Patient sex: M
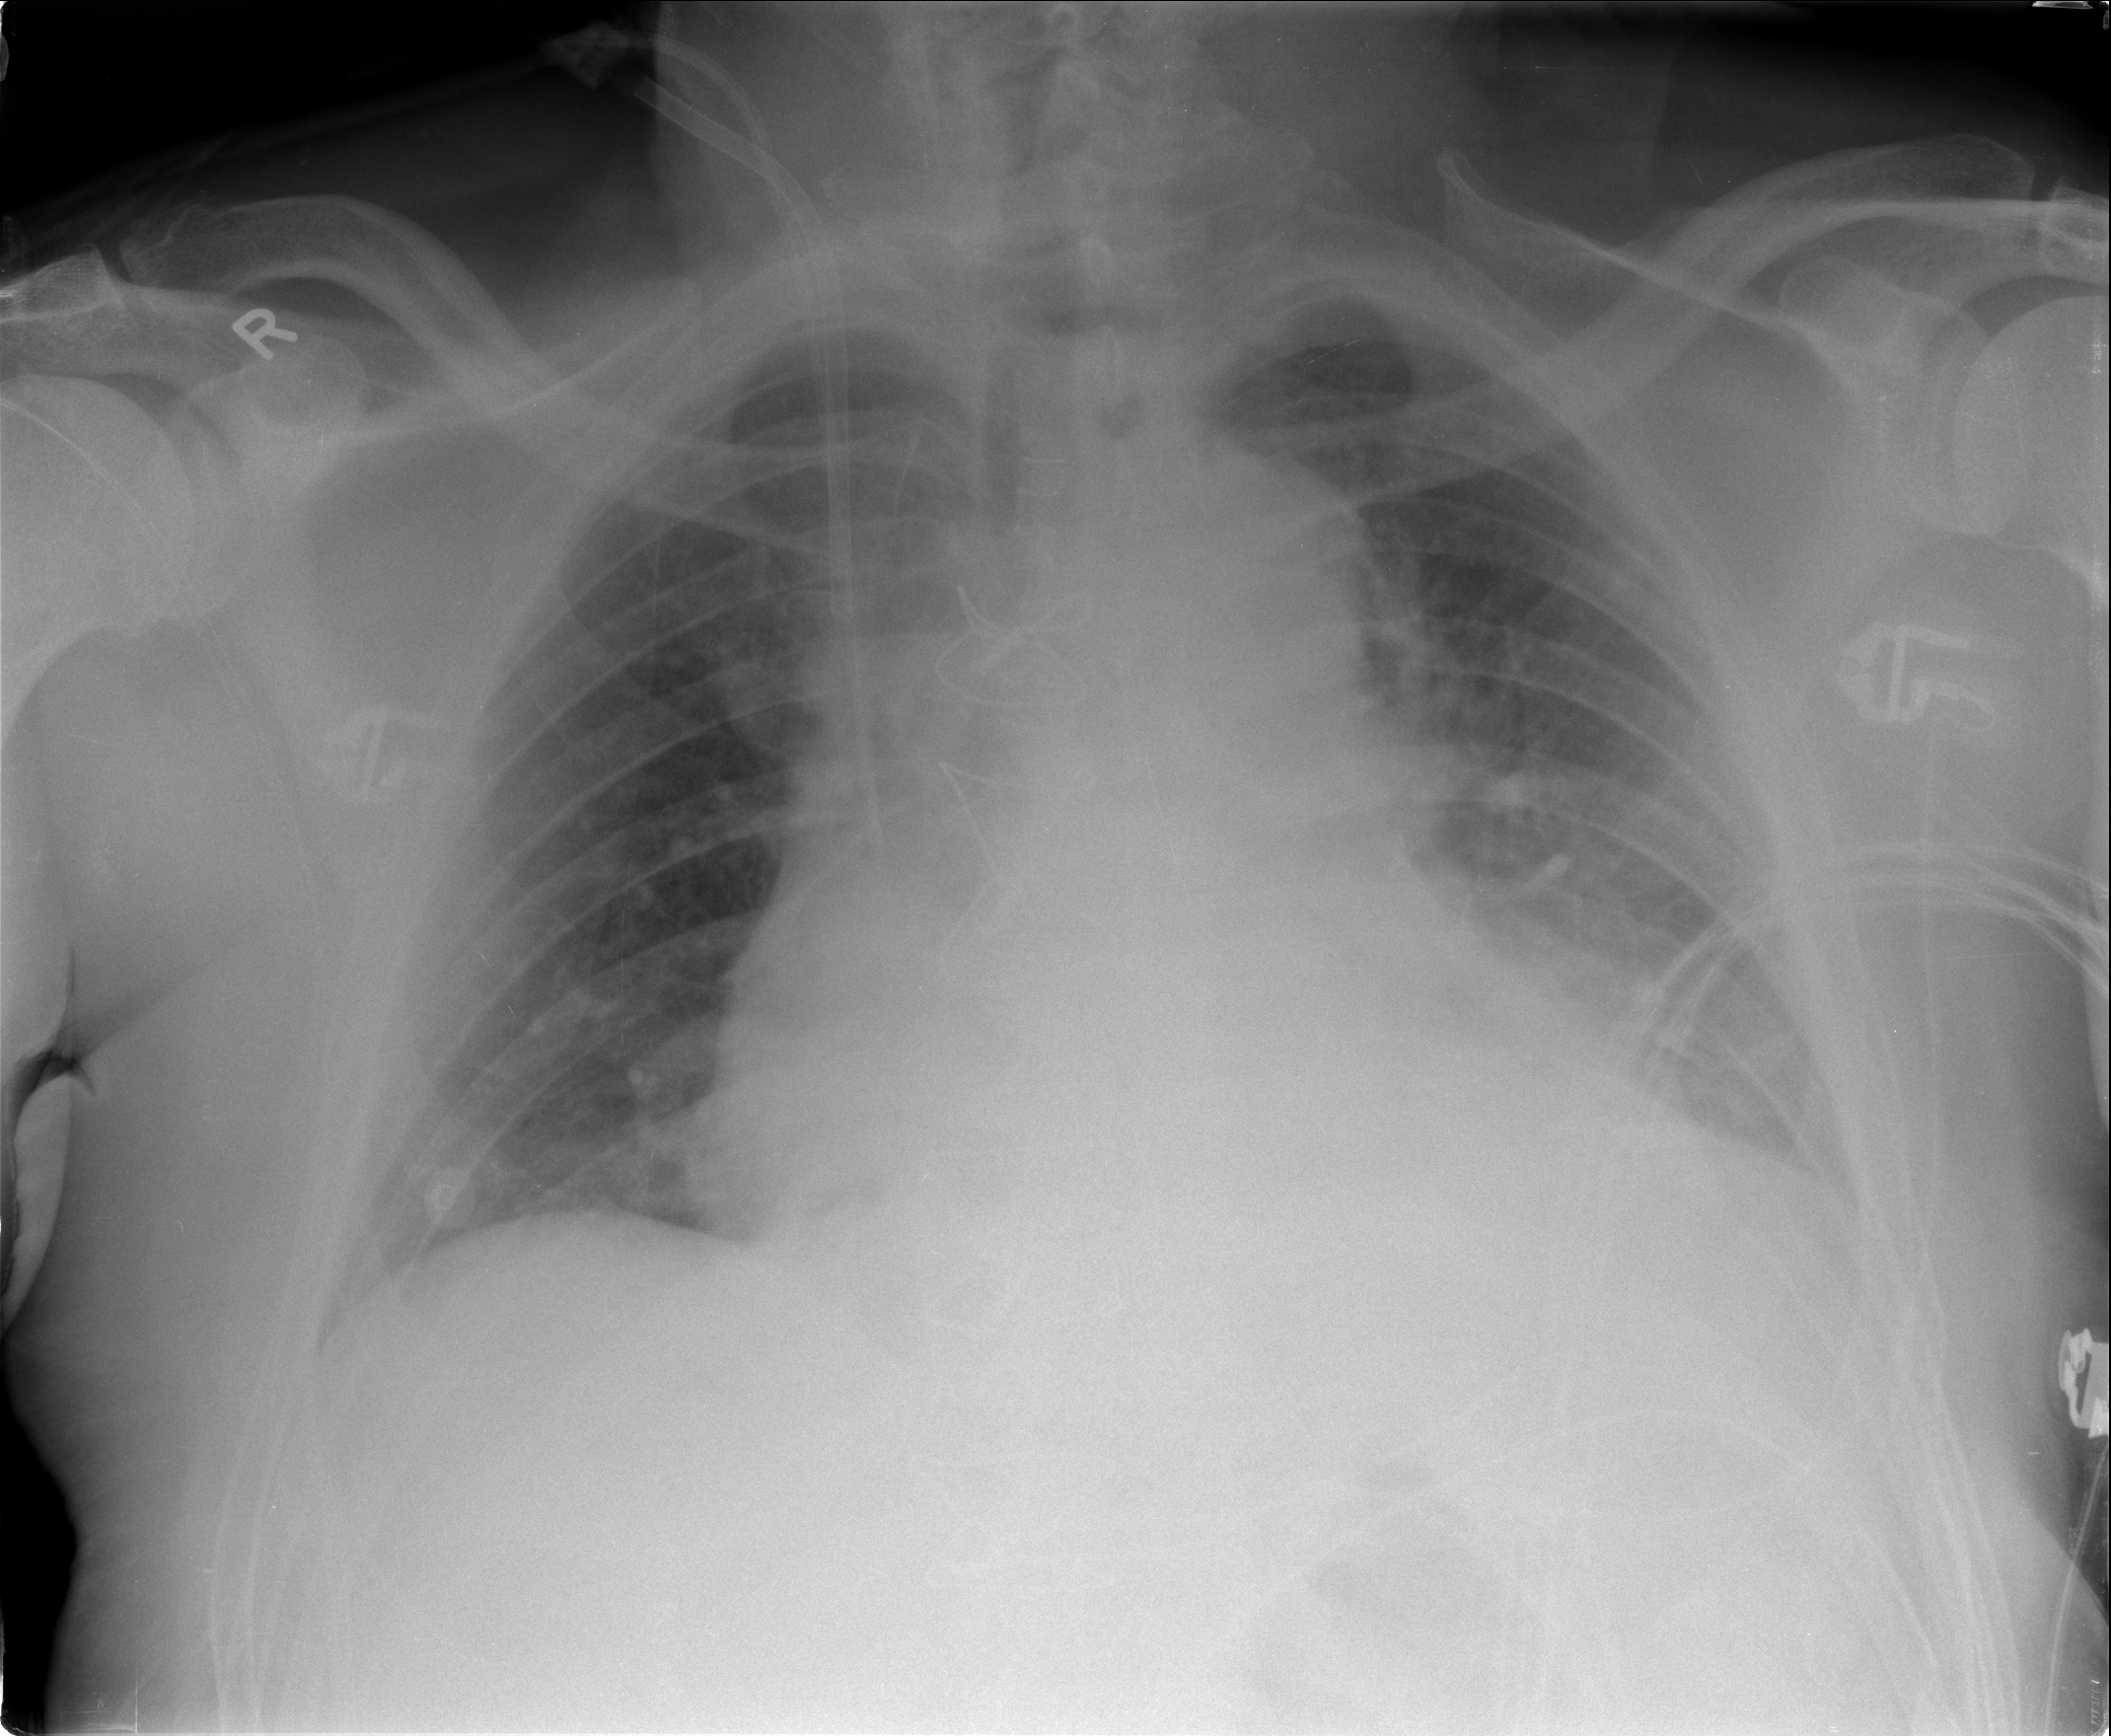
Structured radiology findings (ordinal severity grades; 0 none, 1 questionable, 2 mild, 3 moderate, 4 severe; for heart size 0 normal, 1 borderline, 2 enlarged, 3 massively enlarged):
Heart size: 2
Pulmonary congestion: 2
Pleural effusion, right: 0
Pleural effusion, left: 2
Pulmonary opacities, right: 0
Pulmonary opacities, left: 0
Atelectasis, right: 0
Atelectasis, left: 2